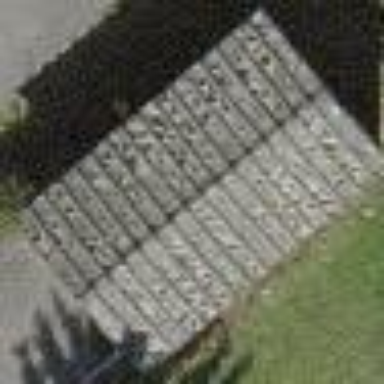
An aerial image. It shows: Shed.